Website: lowes
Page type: payment
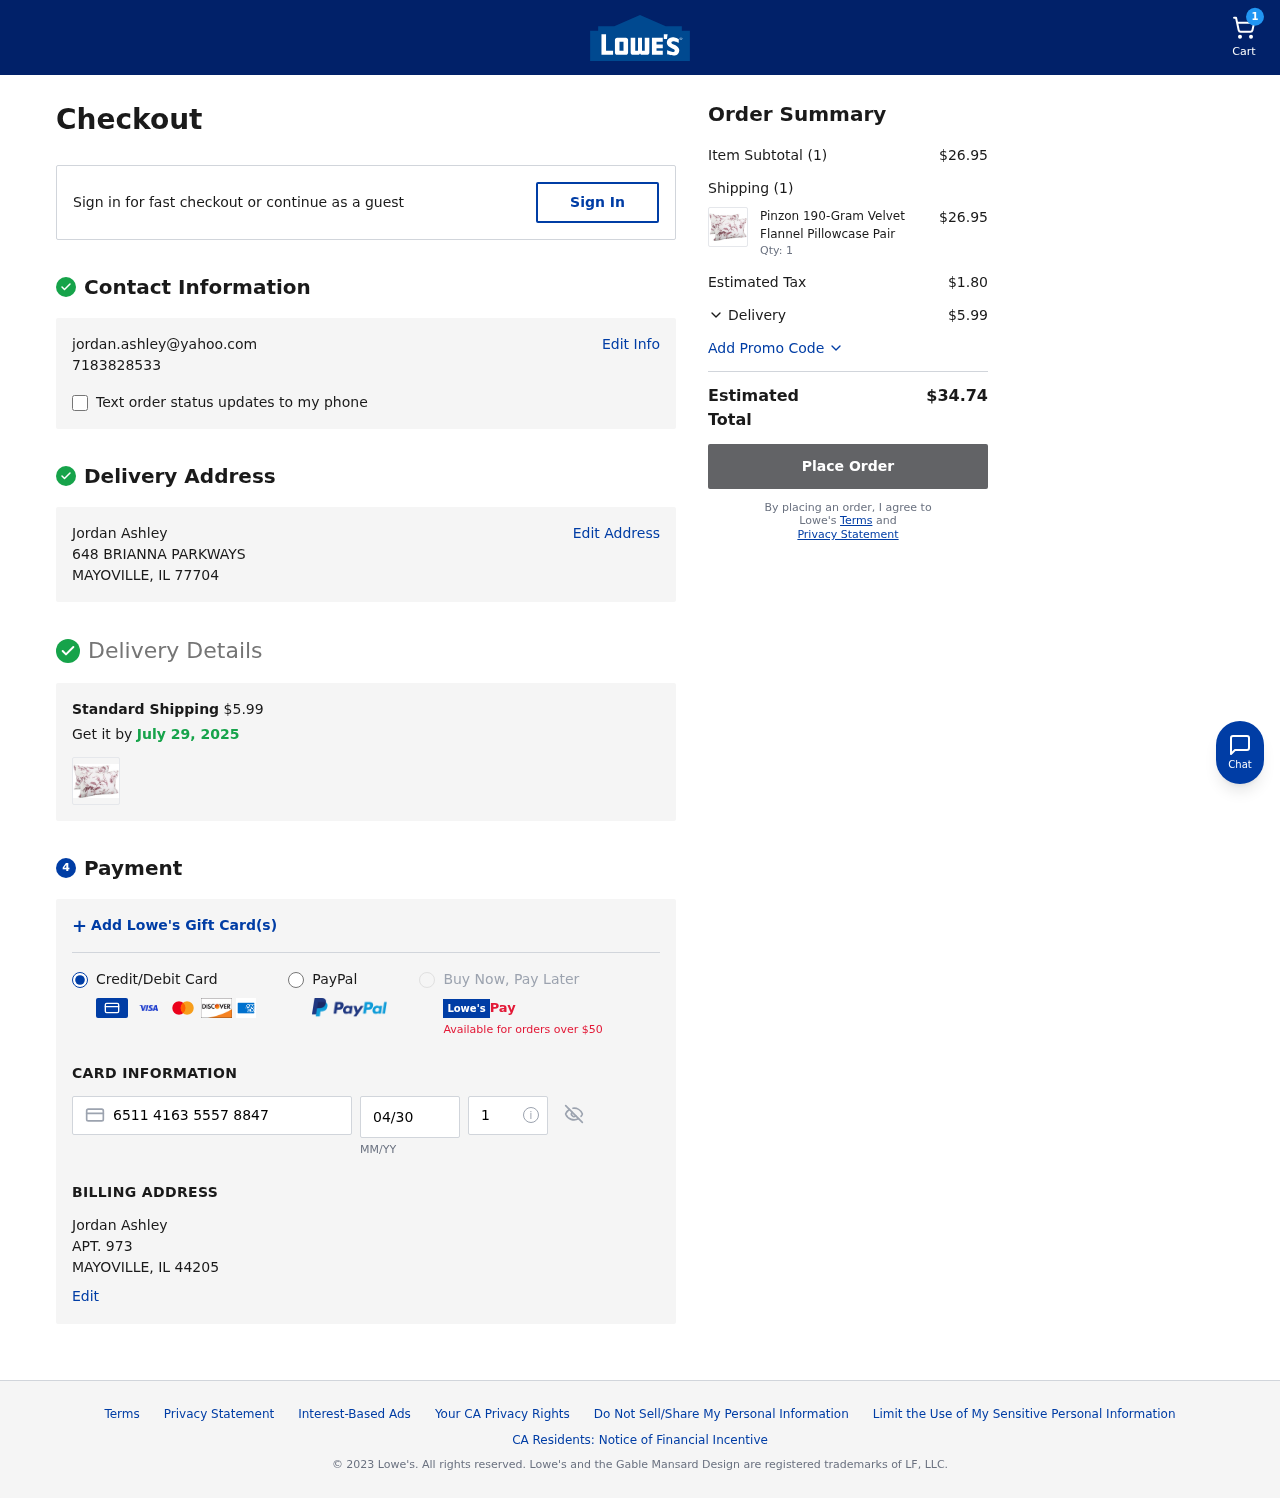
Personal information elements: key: PII_CARD_CVV
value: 145
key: PII_CARD_EXPIRY
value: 04/30
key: PII_CARD_NUMBER
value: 6511 4163 5557 8847
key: PII_CITY_STATE_ZIP2
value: MAYOVILLE, IL 44205
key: PII_EMAIL
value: jordan.ashley@yahoo.com
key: PII_FULLNAME
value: Jordan Ashley
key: PII_FULLNAME2
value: Jordan Ashley
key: PII_PHONE
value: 7183828533
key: PII_STREET
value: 648 BRIANNA PARKWAYS
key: PII_STREET2
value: APT. 973
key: PII_CITY_STATE_ZIP
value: MAYOVILLE, IL 77704
Product elements: key: PRODUCT1_NAME
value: Pinzon 190-Gram Velvet Flannel Pillowcase Pair
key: PRODUCT1_PRICE
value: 26.95
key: PRODUCT1_QUANTITY
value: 1
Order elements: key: ORDER_NUM_ITEMS
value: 1
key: ORDER_SHIPPING_COST
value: $5.99
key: ORDER_DELIVERY_DATE
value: July 29, 2025
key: ORDER_SUBTOTAL
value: $26.95
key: ORDER_NUM_ITEMS2
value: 1
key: ORDER_TAX
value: $1.80
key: ORDER_SHIPPING_COST2
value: $5.99
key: ORDER_TOTAL
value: $34.74